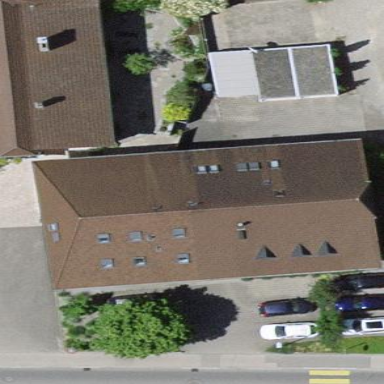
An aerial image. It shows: Residential building.